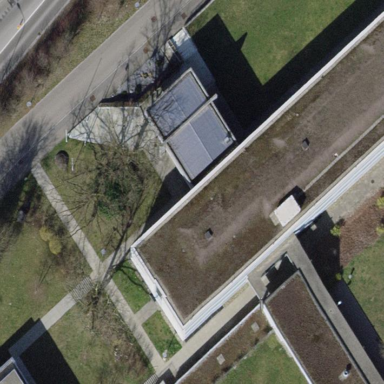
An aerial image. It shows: View of roof of building.